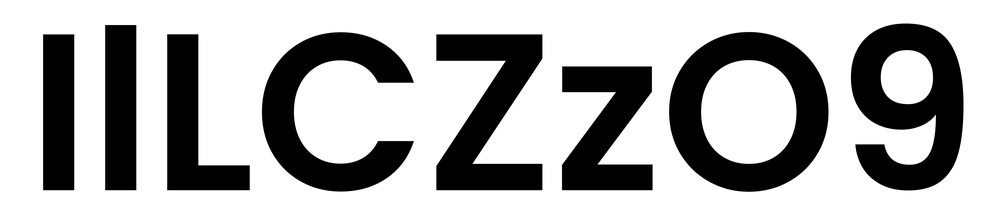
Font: Poppins-SemiBold